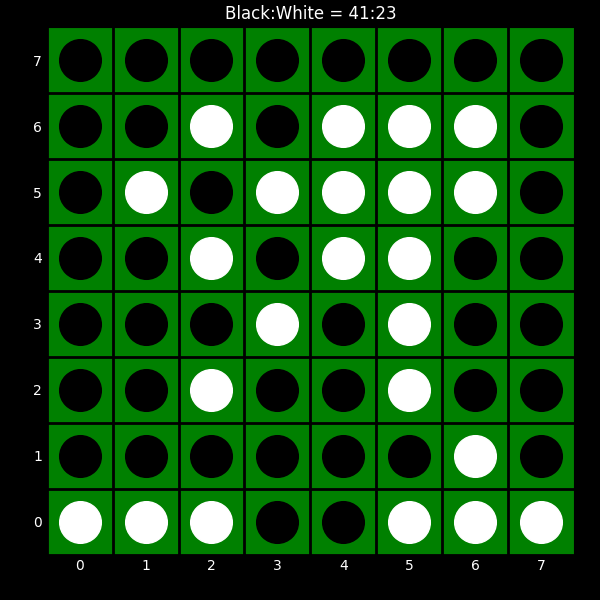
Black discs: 41
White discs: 23